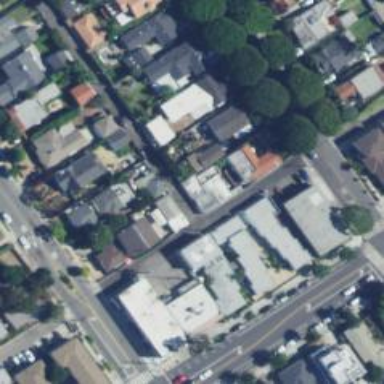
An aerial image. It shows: Residential alley serving as service road.